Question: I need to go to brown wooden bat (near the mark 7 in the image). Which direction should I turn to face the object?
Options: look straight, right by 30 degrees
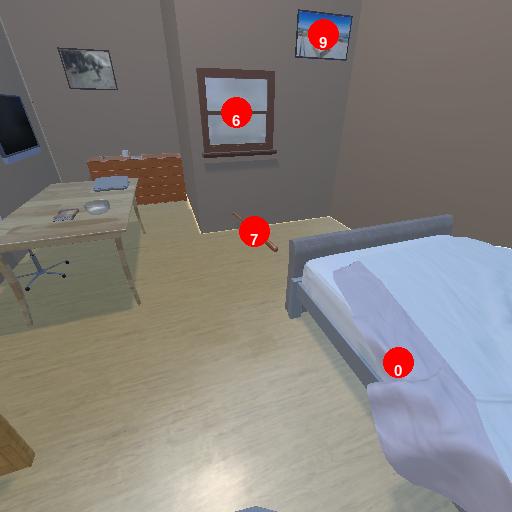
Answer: look straight